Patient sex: M
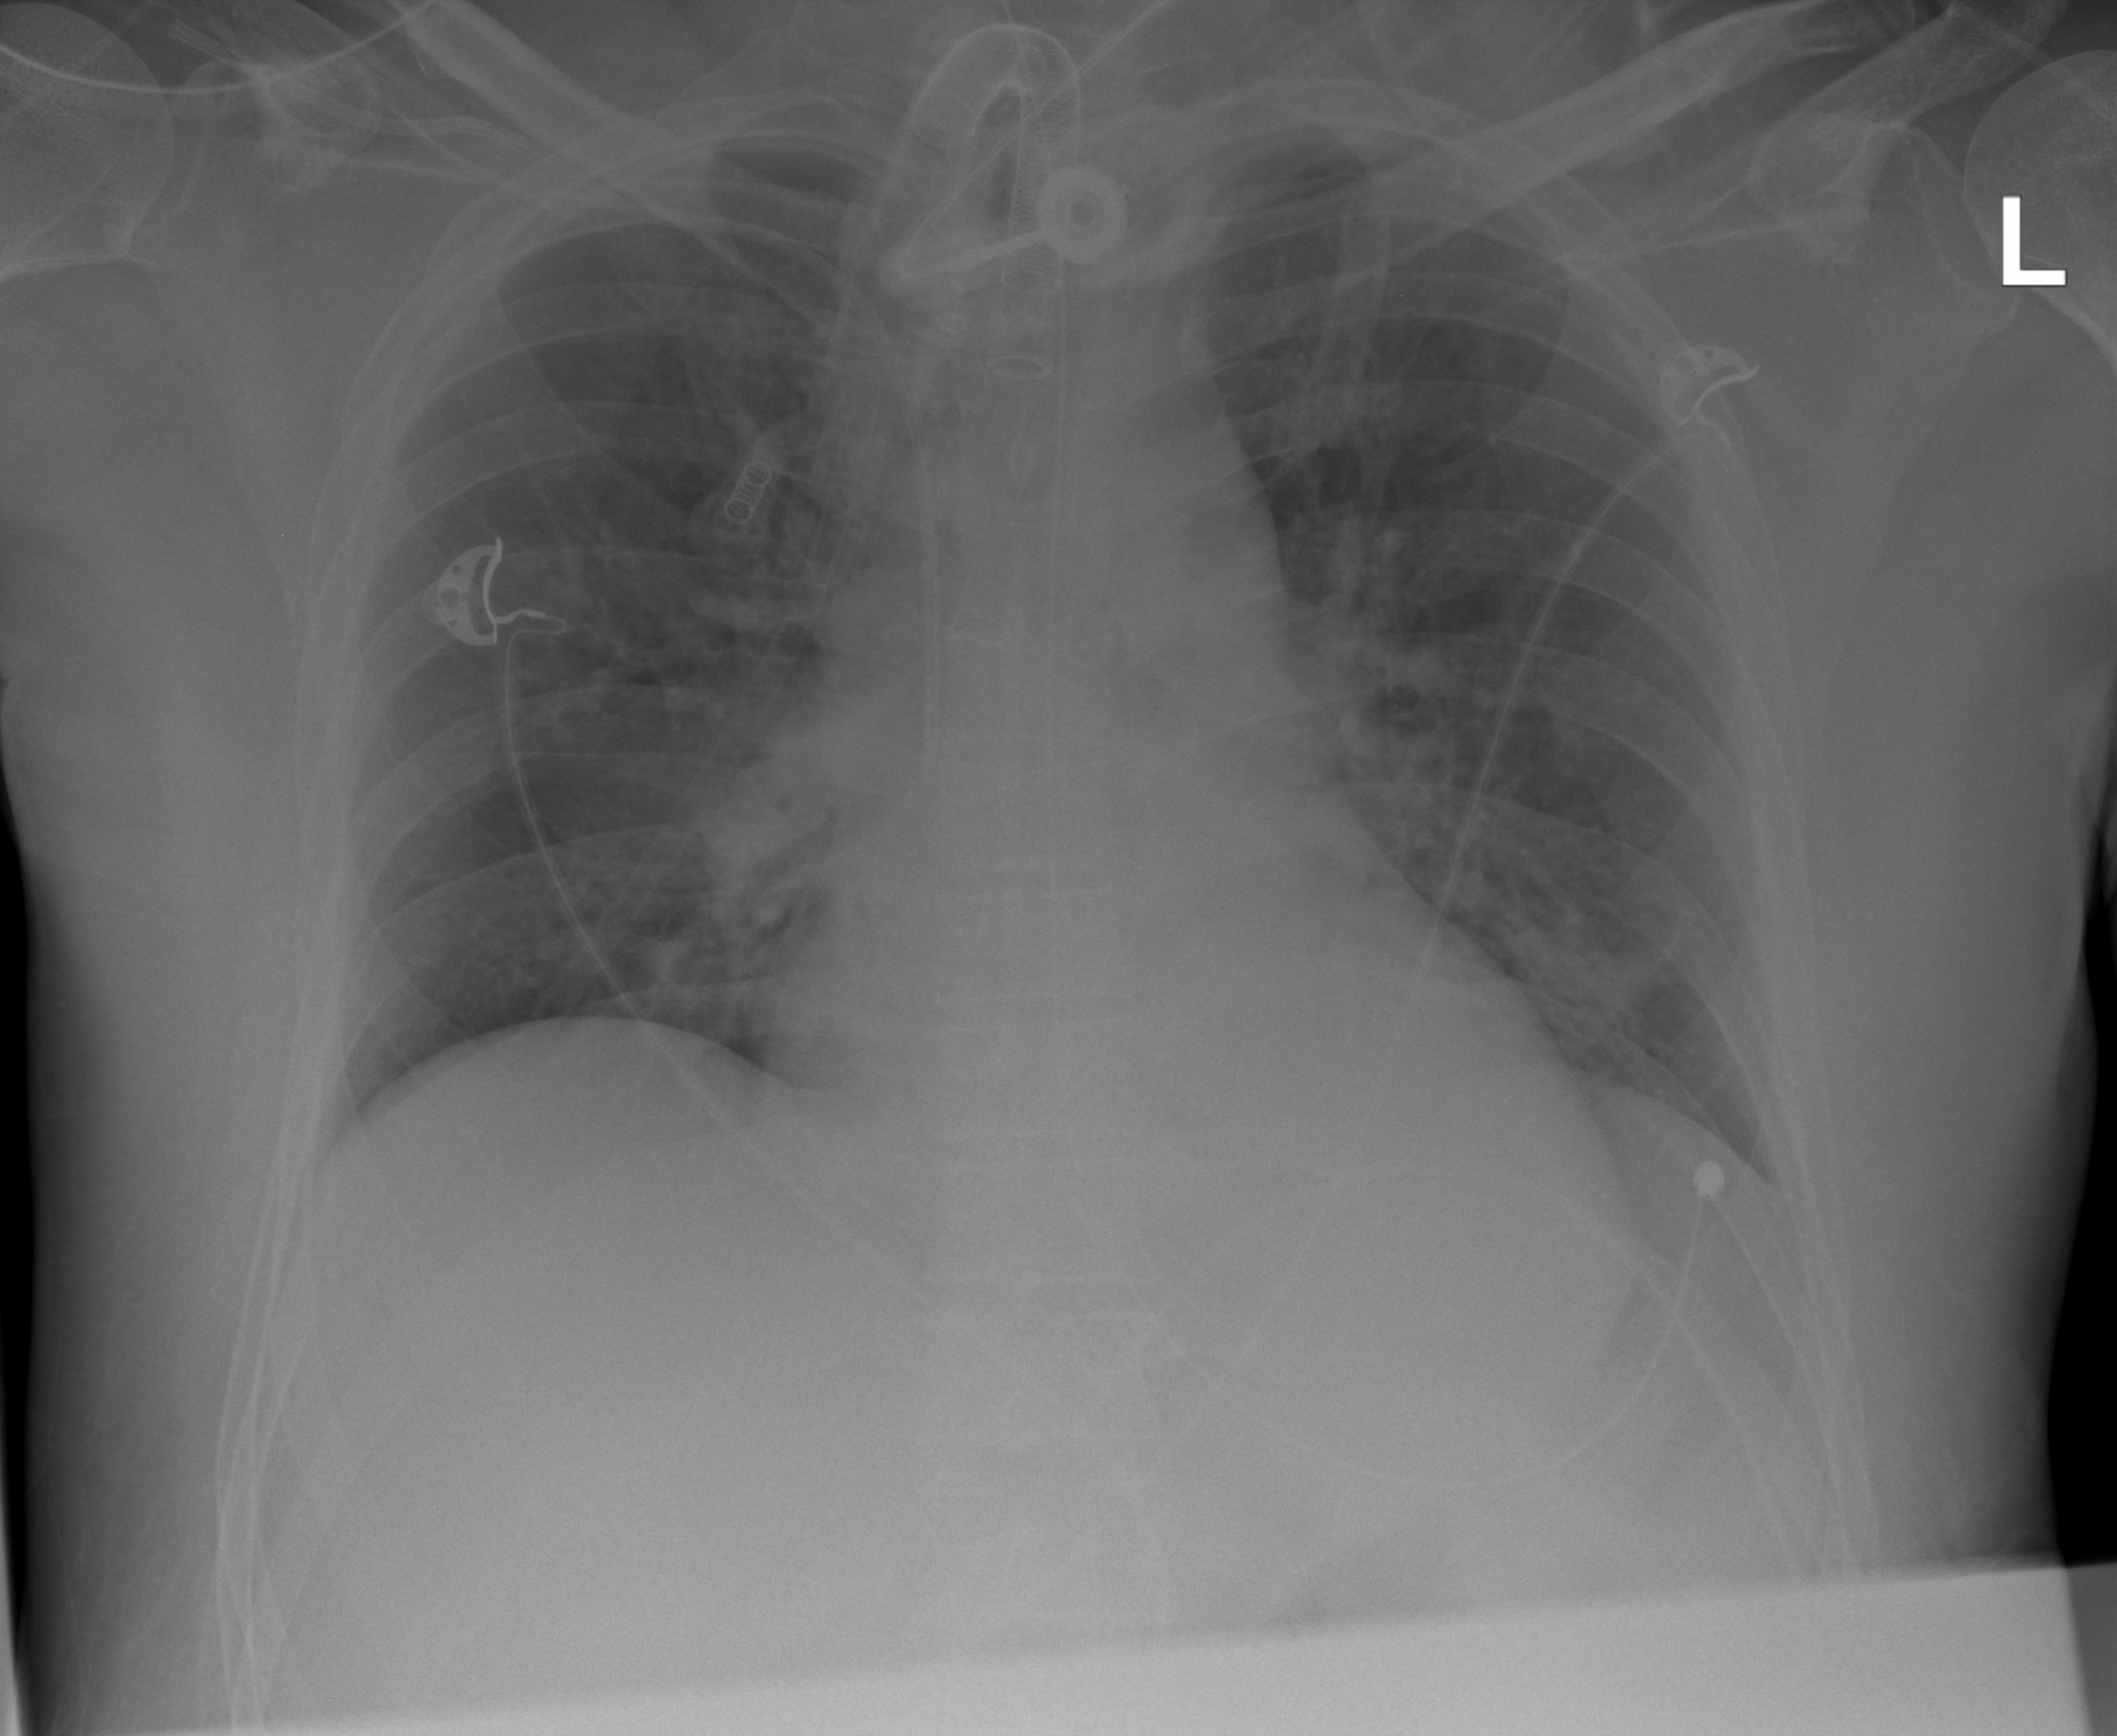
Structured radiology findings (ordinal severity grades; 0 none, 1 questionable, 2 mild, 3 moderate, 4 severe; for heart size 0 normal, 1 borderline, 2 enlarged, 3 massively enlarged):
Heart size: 0
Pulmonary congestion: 2
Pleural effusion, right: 0
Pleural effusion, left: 0
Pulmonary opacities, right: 0
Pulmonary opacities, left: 0
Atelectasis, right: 0
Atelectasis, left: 0